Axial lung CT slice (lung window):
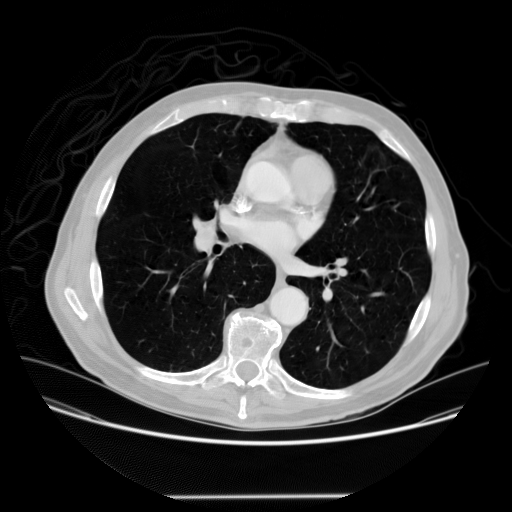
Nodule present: no